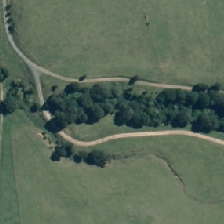
Land cover: manuka_kanuka